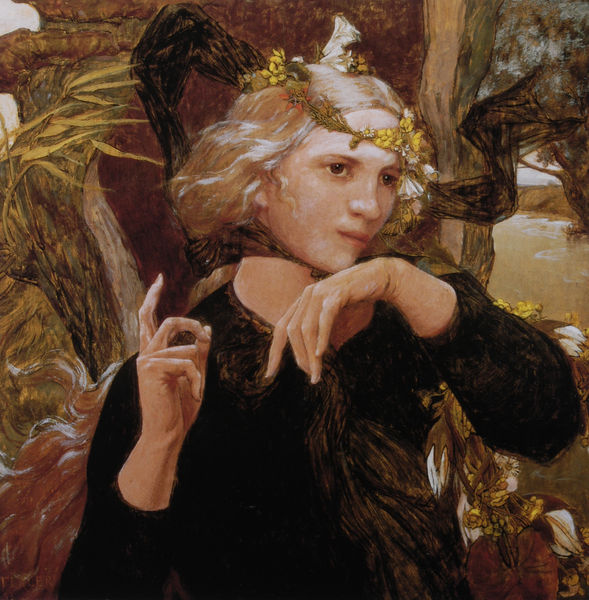
Titel: Ophelia
Künstler: Fritz Erler
Standort: München
Institution: Privatsammlung
Schlagwörter: baum, blätter, dunkel, gemälde, hand, haut, himmel, laub, mann, meer, schatten, wasser, weiß, bäume, fluss, gelb, grün, landschaft, mädchen, ocker, see, teich, ufer, äste, bewegung, blume, blumen, braun, finger, frau, frisur, geste, grau, haar, hut, kleid, licht, mund, nase, orange, profil, schwarz, stützen, blick, blüte, blüten, dame, gras, rot, schal, schleier, tuch, beige, symbolismus, tanz, blond, arm, augen, blass, gesicht, inkarnat, kragen, lang, trauer, bildnis, gesten, hals, hände, portrait, porträt, öl, bach, baumstamm, gräser, natur, schilf, stamm, strauch, wind, zweige, auge, gold, haare, pose, pflanzen, lippen, locke, locken, traurig, wald, engel, garten, farbe, haarband, angst, jugendstil, zeigefinger, zopf, brun, face, foulard, glanz, jaune, nez, pupillen, yeux, melancholie, junge, rüschen, zeigen, flucht, italie, blanc, noir, tete, gestik, kranz, flora, jüngling, fingernägel, gruselig, rinde, floral, rouge, blumenkranz, fingerzeig, ähren, femme, gänseblümchen, fleurs, arbre, paysage, cheveux, peinture, unheimlich, dekorativ, anthurie, bau, blonde, couronne, doigt, fleur, fleuve, herbes, horizon, index, main, ophelia, ophelisch, portait, weissheit, robe, allégorie, erntedank, baltt, voile, fille, arbres, ange, mythologie, coude, jeune, tableau, feuilles, forêt, lmann, rivière, point, handhaltung, vent, langes haar, noire, brustportrait, mains, angleterre, halbbild, feuille, chaises, finder, melden, reine, regard, figure, pensive, person, saumon, blondes haar, ruban, folie, berge, raphaelite, warnen, végétation, pré-raphaëlite, white, paint, oil, canvas, life, fuck, végétaux, bambou, folle, pointe, parle, pointe du doigt, doigt pointé, délicat, délicate, tree, portrair, yuex, hands, kid, bird, dark, clothes, hair